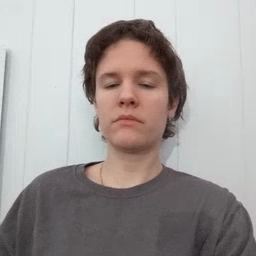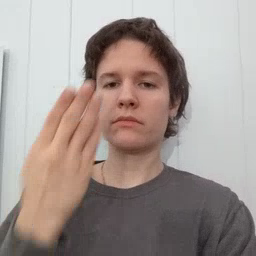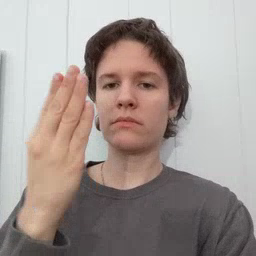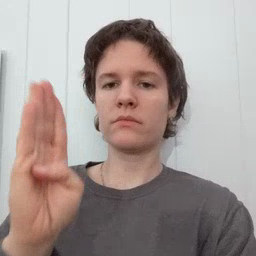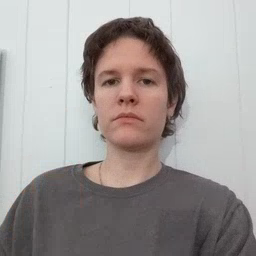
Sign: blue